Question: I'm a beginner with Rails (just finished Hartl's tutorial) and I'm having trouble with some types of associations that seem a bit more complex than the ones I've been exposed to so far. I've been browsing on google and stackoverflow for a solution to my problem but although I found many relevant answers I still can't figure out how to solve my problem.
Basically what I'm trying to do is implement the following relationships:

After researching about it what I came up with was:
'''
# models/user.rb
class User < ActiveRecord::Base
attr_accessible :first_name, :last_name, :email ...
has_many :speak, :class_name => "Speaks"
has_many :speaks, :through => :speak, :source => :language
has_many :want_to_learn, :class_name => "WantsToLearn"
has_many :wants_to_learn, :through => :want_to_learn, :source => :language
...
end
# models/language.rb
class Language < ActiveRecord::Base
attr_accessible :iso_639_1_code, :name_en, :name_fr, :name_pt
has_many :speak, :class_name => "Speaks"
has_many :users_who_speak, :through => :speak, :source => :user
has_many :want_to_learn, :class_name => "WantsToLearn"
has_many :users_who_want_to_learn, :through => :wants_to_learn, :source => :user
end
# models/speaks.rb
class Speaks < ActiveRecord::Base
set_table_name 'speak'
attr_accessible :level, :language
references :user
references :language
end
# models/wants_to_learn.rb
class WantsToLearn < ActiveRecord::Base
set_table_name 'want_to_learn'
attr_accessible :language
references :user
references :language
end
'''
'''
# db/migrate/20130210153328_create_speak.rb
class CreateSpeak < ActiveRecord::Migration
def change
create_table :speak do |t|
t.references :user
t.references :language
t.integer :level
t.timestamps
end
end
add_index :speak, :user
add_index :speak, :language
end
# db/migrate/20130210153342_create_want_to_learn.rb
class CreateWantToLearn < ActiveRecord::Migration
def change
create_table :want_to_learn do |t|
t.references :user
t.references :language
t.timestamps
end
end
add_index :want_to_learn, :user
add_index :want_to_learn, :language
end
'''
When I do this and try to run 'rake:db migrate', I get the following error:
'''
-- add_index(:speak, :user)
rake aborted!
An error has occurred, this and all later migrations canceled:
PG::Error: ERROR: relation "speak" does not exist
: CREATE INDEX "index_speak_on_user" ON "speak" ("user")
...
'''
If I comment out the lines with 'add_index' the migration runs successfully, but then I can't create a "speaks" relationship from a user. For example, if I run:
'''
> john = User.new(first_name: "John", last_name: "Doe", email: "john@doe.com"...)
> john.speaks.create!(level: '6', language: '139')
'''
I get:
'''
NoMethodError: undefined method 'references' for #<Class:0x007ff14c1771a0>
'''
I've tried to replace all "references" with "belongs_to" and several other things, many of which I don't even remember, but to no avail. This has raised several doubts in my head, such as:
* Is "references" really the same as "belongs_to"? Even in the context of models? I've seen "references" been used in migrations but never models.
* Am I using "class_name" correctly? I'm really not confident about it. This is just what made most sense after everything I read but I haven't seen any example of customization in an association like this.
* What is wrong with adding those indexes?
And well, I don't know what the etiquette here is but my final question is:
How do I do all this properly??
Thank you in advance!
------ ------
I replaced the keyword "references" with "belongs_to" everywhere. The migration error about the indexes are exactly the same. When I comment the index creation lines, run the migration, create a user and then try the command
'''
> john.speaks.create!(level: 6, language: 139)
'''
The error is:
'''
ActiveModel::MassAssignmentSecurity::Error:
Can't mass-assign protected attributes: level, language
'''
In spite of the line 'attr_accessible :level, :language'.
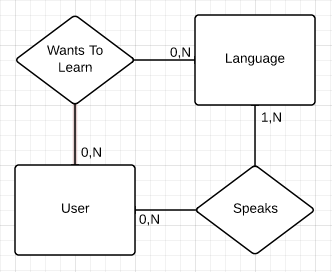
Answer: OK. I finally managed to get everything working and I think it wouldn't be very constructive for the community to just abandon the question unanswered. My code works perfectly now and it includes additions I had to make in order to allow nested forms. Here's how it looks:
'''
# models/user.rb
class User < ActiveRecord::Base
attr_accessible :first_name, :last_name, :email, ... ,
:speaks_attributes, :wants_to_learn_attributes
# These last two attributes are necessary for nested forms
has_many :speaks, :class_name => "Speaks", :dependent => :destroy
accepts_nested_attributes_for :speaks, :allow_destroy => true # this one too
has_many :speaks_languages, :through => :speaks, :source => :language
has_many :wants_to_learn, :class_name => "WantsToLearn", :dependent => :destroy
accepts_nested_attributes_for :wants_to_learn, :allow_destroy => true # and this one too
has_many :wants_to_learn_languages, :through => :wants_to_learn, :source => :language
.
.
.
end
# models/language.rb
class Language < ActiveRecord::Base
attr_accessible :iso_639_1_code, :name_en, :name_fr, :name_pt
has_many :speak, :class_name => "Speaks"
has_many :users_who_speak, :through => :speak, :source => :user
has_many :want_to_learn, :class_name => "WantsToLearn"
has_many :users_who_want_to_learn, :through => :want_to_learn, :source => :user
end
# models/speaks.rb
class Speaks < ActiveRecord::Base
set_table_name 'speak'
attr_accessible :language, :language_id, :level
belongs_to :user
belongs_to :language
end
# models/wants_to_learn.rb
class WantsToLearn < ActiveRecord::Base
set_table_name 'want_to_learn'
attr_accessible :language, :language_id
belongs_to :user
belongs_to :language
end
'''
'''
# db/migrate/20130210153328_create_speak.rb
class CreateSpeak < ActiveRecord::Migration
def change
create_table :speak, :id => false do |t|
t.belongs_to :user
t.belongs_to :language
t.integer :level
t.timestamps
end
add_index :speak, :user_id
add_index :speak, :language_id
end
end
# db/migrate/20130210153342_create_want_to_learn.rb
class CreateWantToLearn < ActiveRecord::Migration
def change
create_table :want_to_learn, :id => false do |t|
t.belongs_to :user
t.belongs_to :language
t.timestamps
end
add_index :want_to_learn, :user_id
add_index :want_to_learn, :language_id
end
end
'''
In the migrations I put the "add_index" lines INSIDE the "def change" block cause last time I was stupid and distractedly left it outside, and changed "user" and "language" to "user_id" and "language_id", respectively. That fixed it.
Now I can create a user 'ariel', and make him speak Portuguese and French by running:
'''
> ariel.speaks.create!(language_id: 129, level: 6)
> ariel.speaks.create!(language_id: 50, level: 4)
'''
Then I can get the entries associated with 'ariel' in the "speak" table by running:
'''
> ariel.speaks
=> [#<Speaks id: 1, user_id: 1, language_id: 129, level: 6, created_at: "2013-02-25 19:30:01", updated_at: "2013-02-25 19:30:01">, #<Speaks id: 4, user_id: 1, la
nguage_id: 50, level: 4, created_at: "2013-02-26 12:37:34", updated_at: "2013-02-26 12:37:34">]
'''
And the entries in the "languages" table by running:
'''
> ariel.speaks_languages
=> [#<Language id: 50, iso_639_1_code: "fr", name_en: "French", name_fr: "francais
", name_pt: nil>, #<Language id: 129, iso_639_1_code: "pt", name_en: "Portugu
ese", name_fr: "portugais
", name_pt: nil>]
'''
The procedure is analogous for the wants_to_learn association.